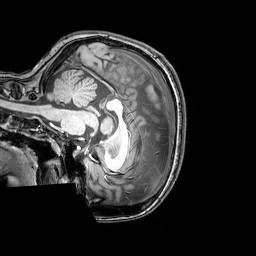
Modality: T1w
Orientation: sagittal
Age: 21
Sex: female
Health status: healthy
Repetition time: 0.081 s
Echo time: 0.037 s